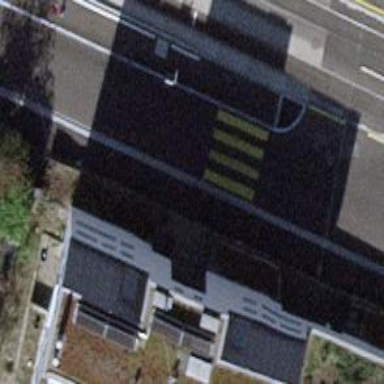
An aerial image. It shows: Asphalt footway with marked crossing.